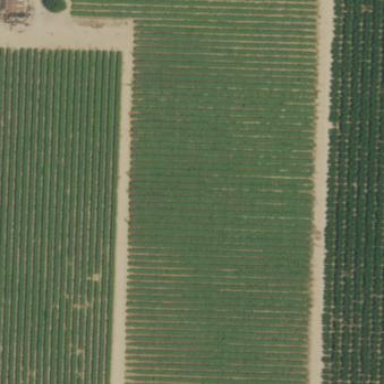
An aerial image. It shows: Beautiful vineyard in the countryside.